九年级 · 画法几何学
把一张圆形纸片按如图所示的方式折叠两次后展开, 图中的虚线表示折痕, 则 $\overparen{B C}$ 的度数为( )

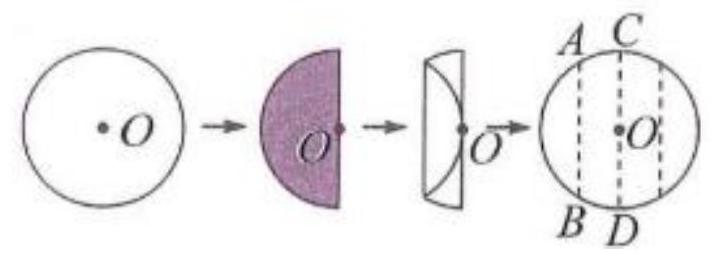
A. $120^{\circ}$
B. $135^{\circ}$
C. $150^{\circ}$
D. $165^{\circ}$

答案: C